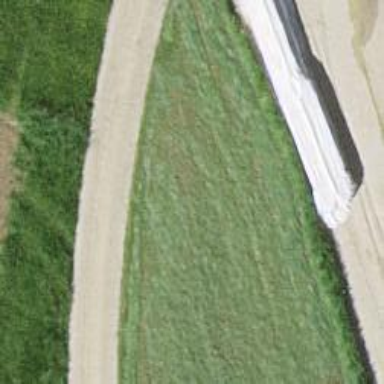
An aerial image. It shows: Gravel track road.